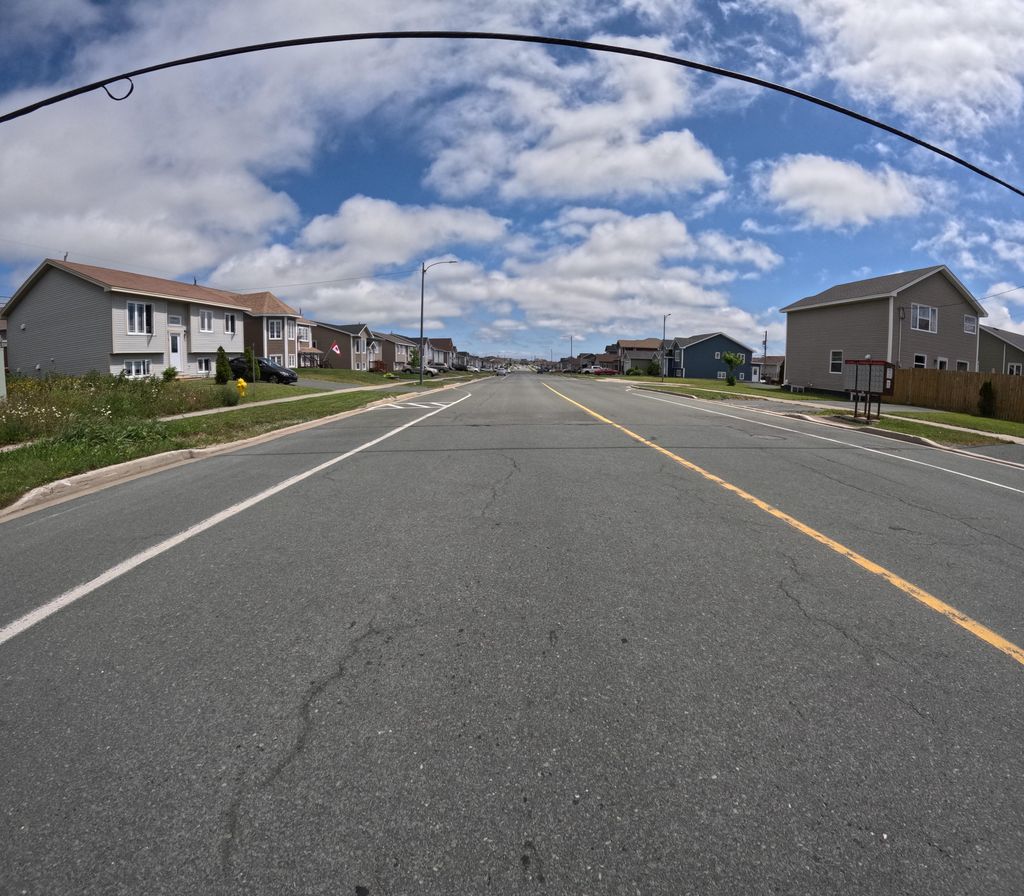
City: st_johns